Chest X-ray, PA view. Patient: 60 years old, sex F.
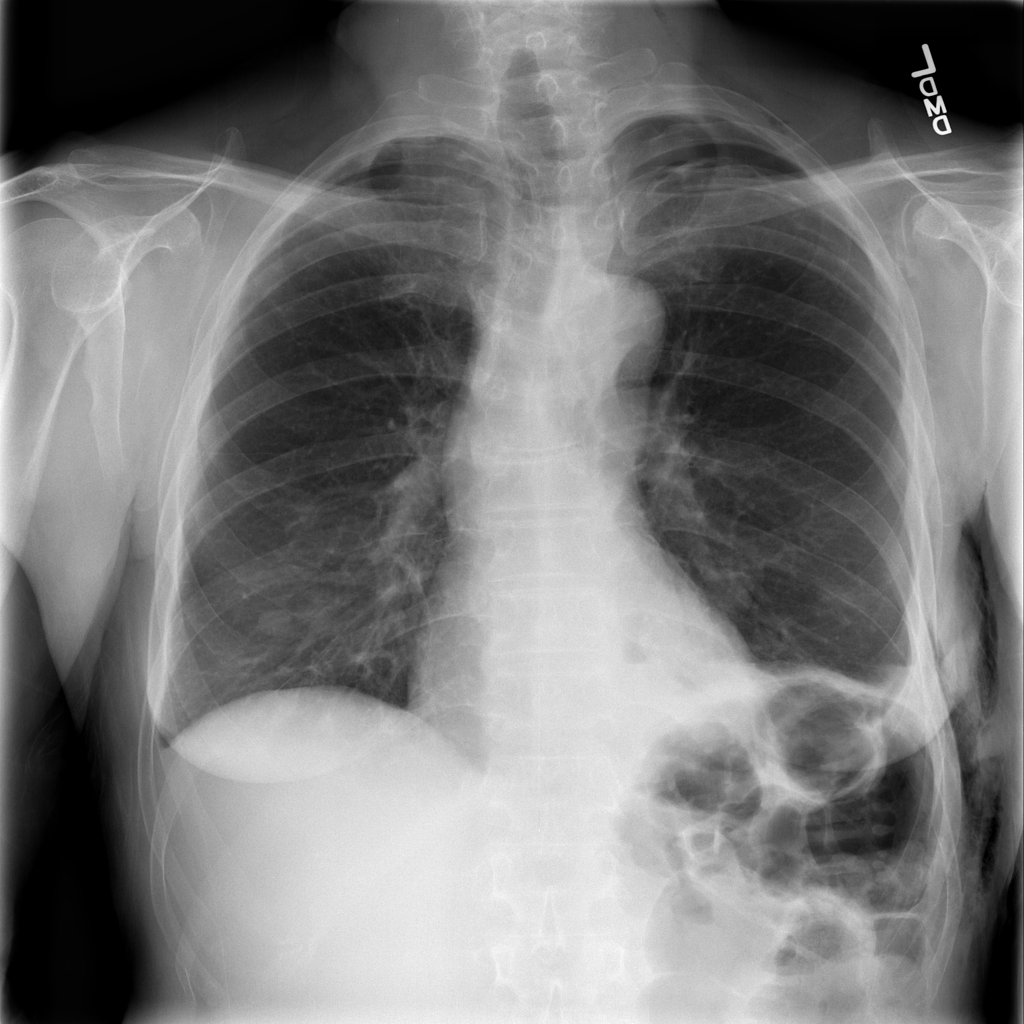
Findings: Atelectasis, Emphysema, Infiltration, Pneumothorax